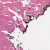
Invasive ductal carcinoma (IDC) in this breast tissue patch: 0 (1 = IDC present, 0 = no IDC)